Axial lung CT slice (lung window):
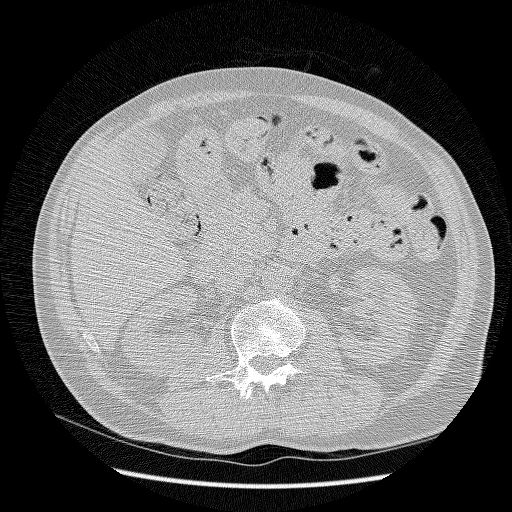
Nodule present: no